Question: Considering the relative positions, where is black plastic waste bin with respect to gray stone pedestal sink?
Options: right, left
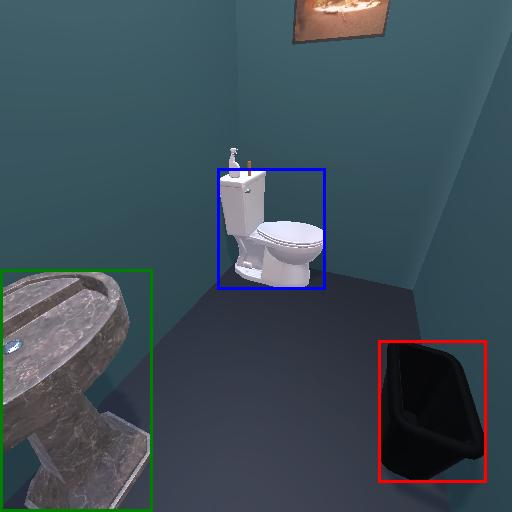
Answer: right